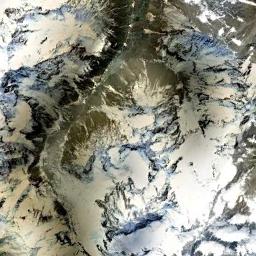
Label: snowberg